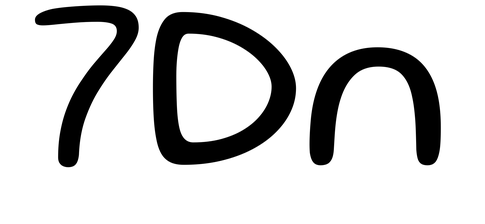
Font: Gluten_Light